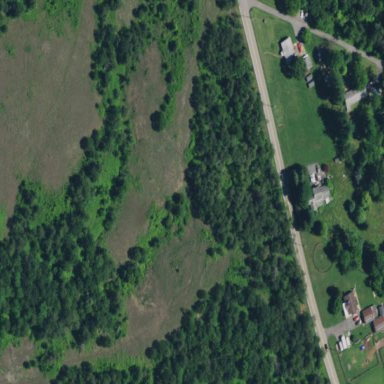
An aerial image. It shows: Oak savanna grassland.